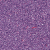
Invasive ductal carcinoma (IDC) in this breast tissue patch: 1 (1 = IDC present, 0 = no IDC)